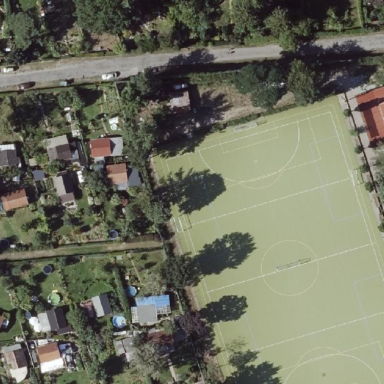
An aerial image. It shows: Soccer pitch for outdoor sports and leisure activities.